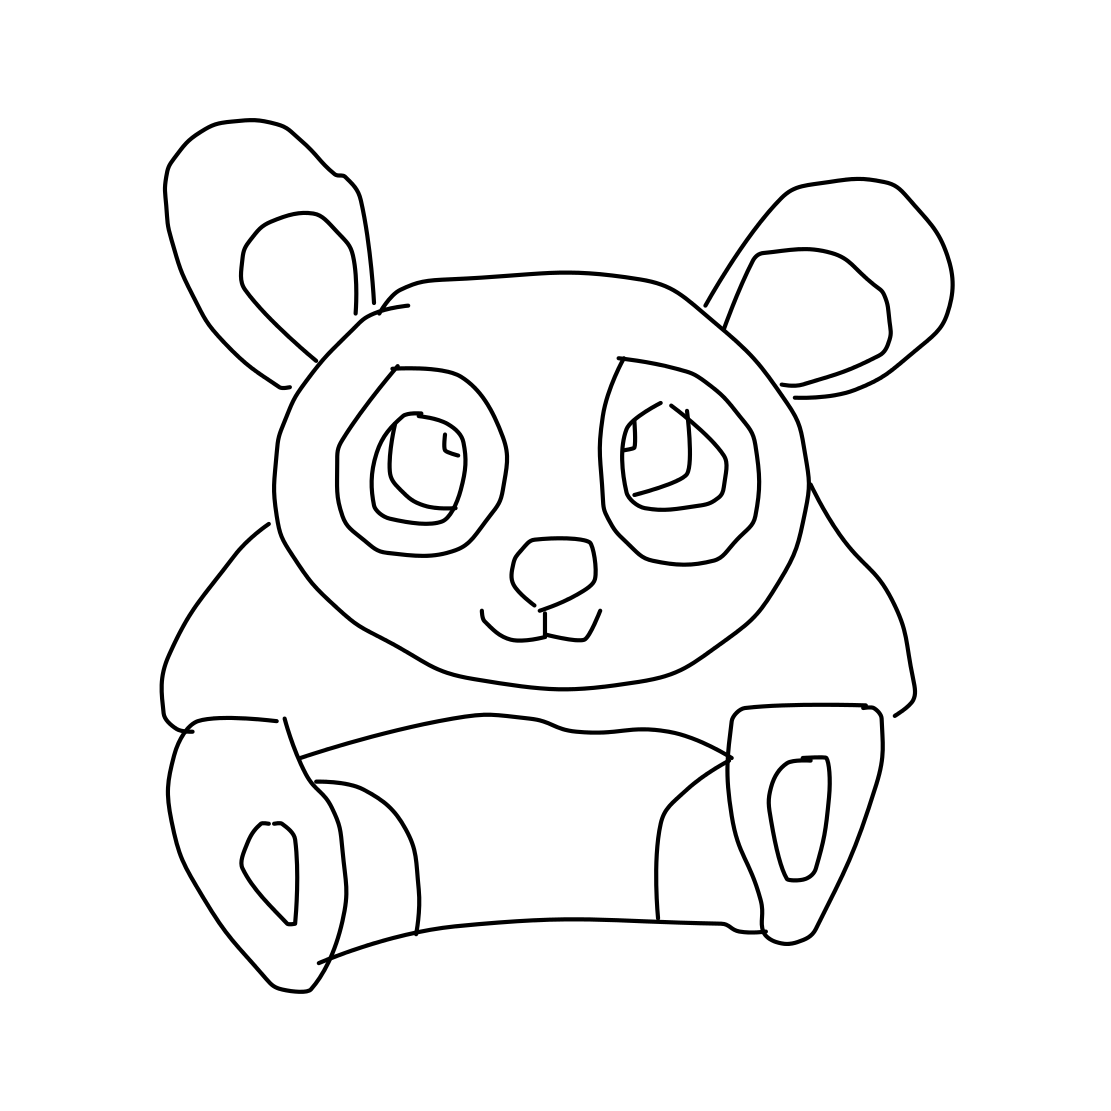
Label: panda